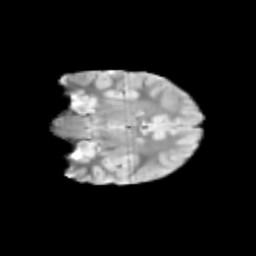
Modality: T2w
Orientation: coronal
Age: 11
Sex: female
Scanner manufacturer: siemens
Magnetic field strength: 3 T
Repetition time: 3.8 s
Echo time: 0.07 s